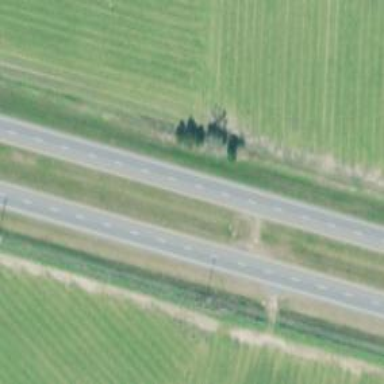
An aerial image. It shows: Trunk expressway with asphalt surface. It is dual carriageway.